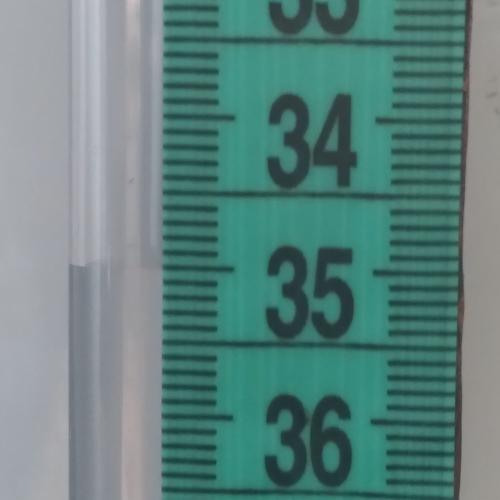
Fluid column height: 35.0 cm